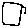
Label: square